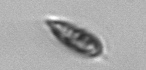
Label: Prorocentrum_triestinum